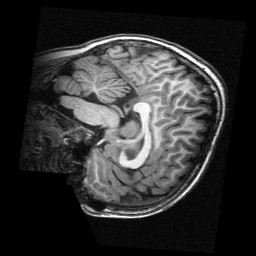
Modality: T1w
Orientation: sagittal
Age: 10
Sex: male
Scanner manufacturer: siemens
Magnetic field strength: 3 T
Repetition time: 2.3 s
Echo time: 0.00336 s